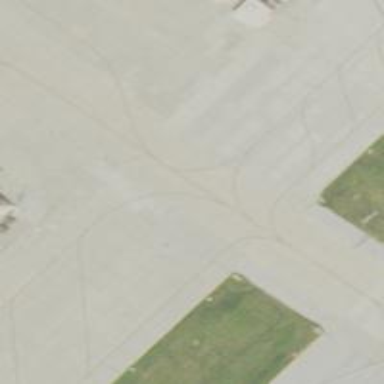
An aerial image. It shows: Image of taxiway at airport.